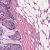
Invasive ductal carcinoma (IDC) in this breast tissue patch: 1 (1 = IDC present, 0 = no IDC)